Aerial crown-view tile of a tropical tree (Barro Colorado Island, Panama), acquired 20240813:
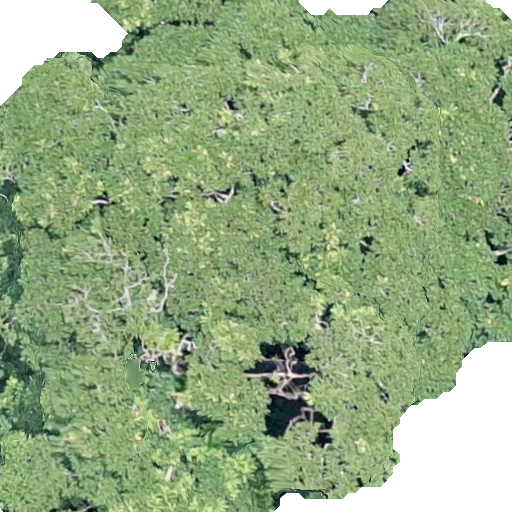
Species: Dipteryx oleifera
GBIF accepted scientific name: Dipteryx oleifera
Crown area: 463.695 m²